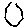
Label: hexagon